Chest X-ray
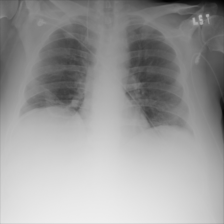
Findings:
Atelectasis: positive
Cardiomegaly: negative
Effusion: negative
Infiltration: negative
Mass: negative
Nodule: negative
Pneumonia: negative
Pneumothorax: negative
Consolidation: negative
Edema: negative
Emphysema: negative
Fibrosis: negative
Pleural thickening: negative
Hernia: negative